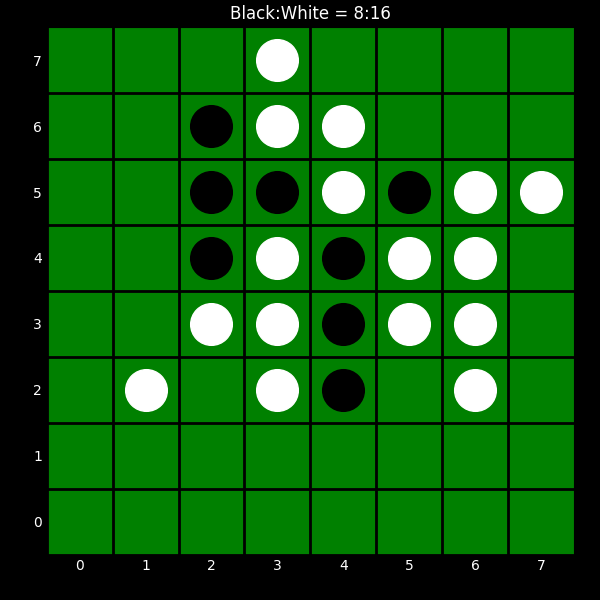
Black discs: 8
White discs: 16